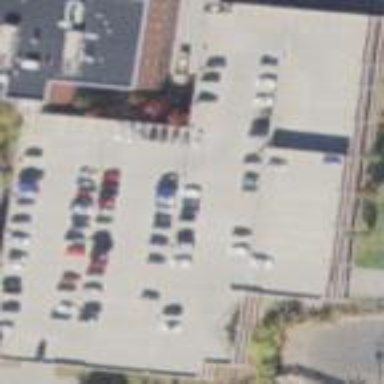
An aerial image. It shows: Multi-storey parking building.